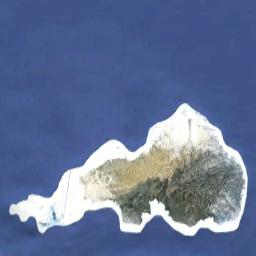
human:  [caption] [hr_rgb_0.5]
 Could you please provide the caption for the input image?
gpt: The irregularly shaped yellow-brown island is surrounded by blue sea water with a white sand beach outside the island .

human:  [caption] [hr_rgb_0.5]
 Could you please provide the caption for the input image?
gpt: The island with some vegetation is surrounded by light blue waters .

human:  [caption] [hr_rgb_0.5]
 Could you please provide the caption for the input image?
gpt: The land on the island is uneven .

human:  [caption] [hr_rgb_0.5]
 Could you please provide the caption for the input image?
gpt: The shape of the island is almost rectangular .

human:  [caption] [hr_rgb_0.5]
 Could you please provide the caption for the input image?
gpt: The island with mountains and white beaches is on a blue sea .